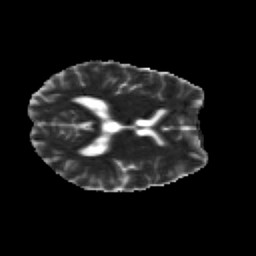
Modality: MD
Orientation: axial
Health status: healthy
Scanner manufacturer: siemens
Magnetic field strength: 3 T
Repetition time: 12 s
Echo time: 0.092 s